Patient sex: M
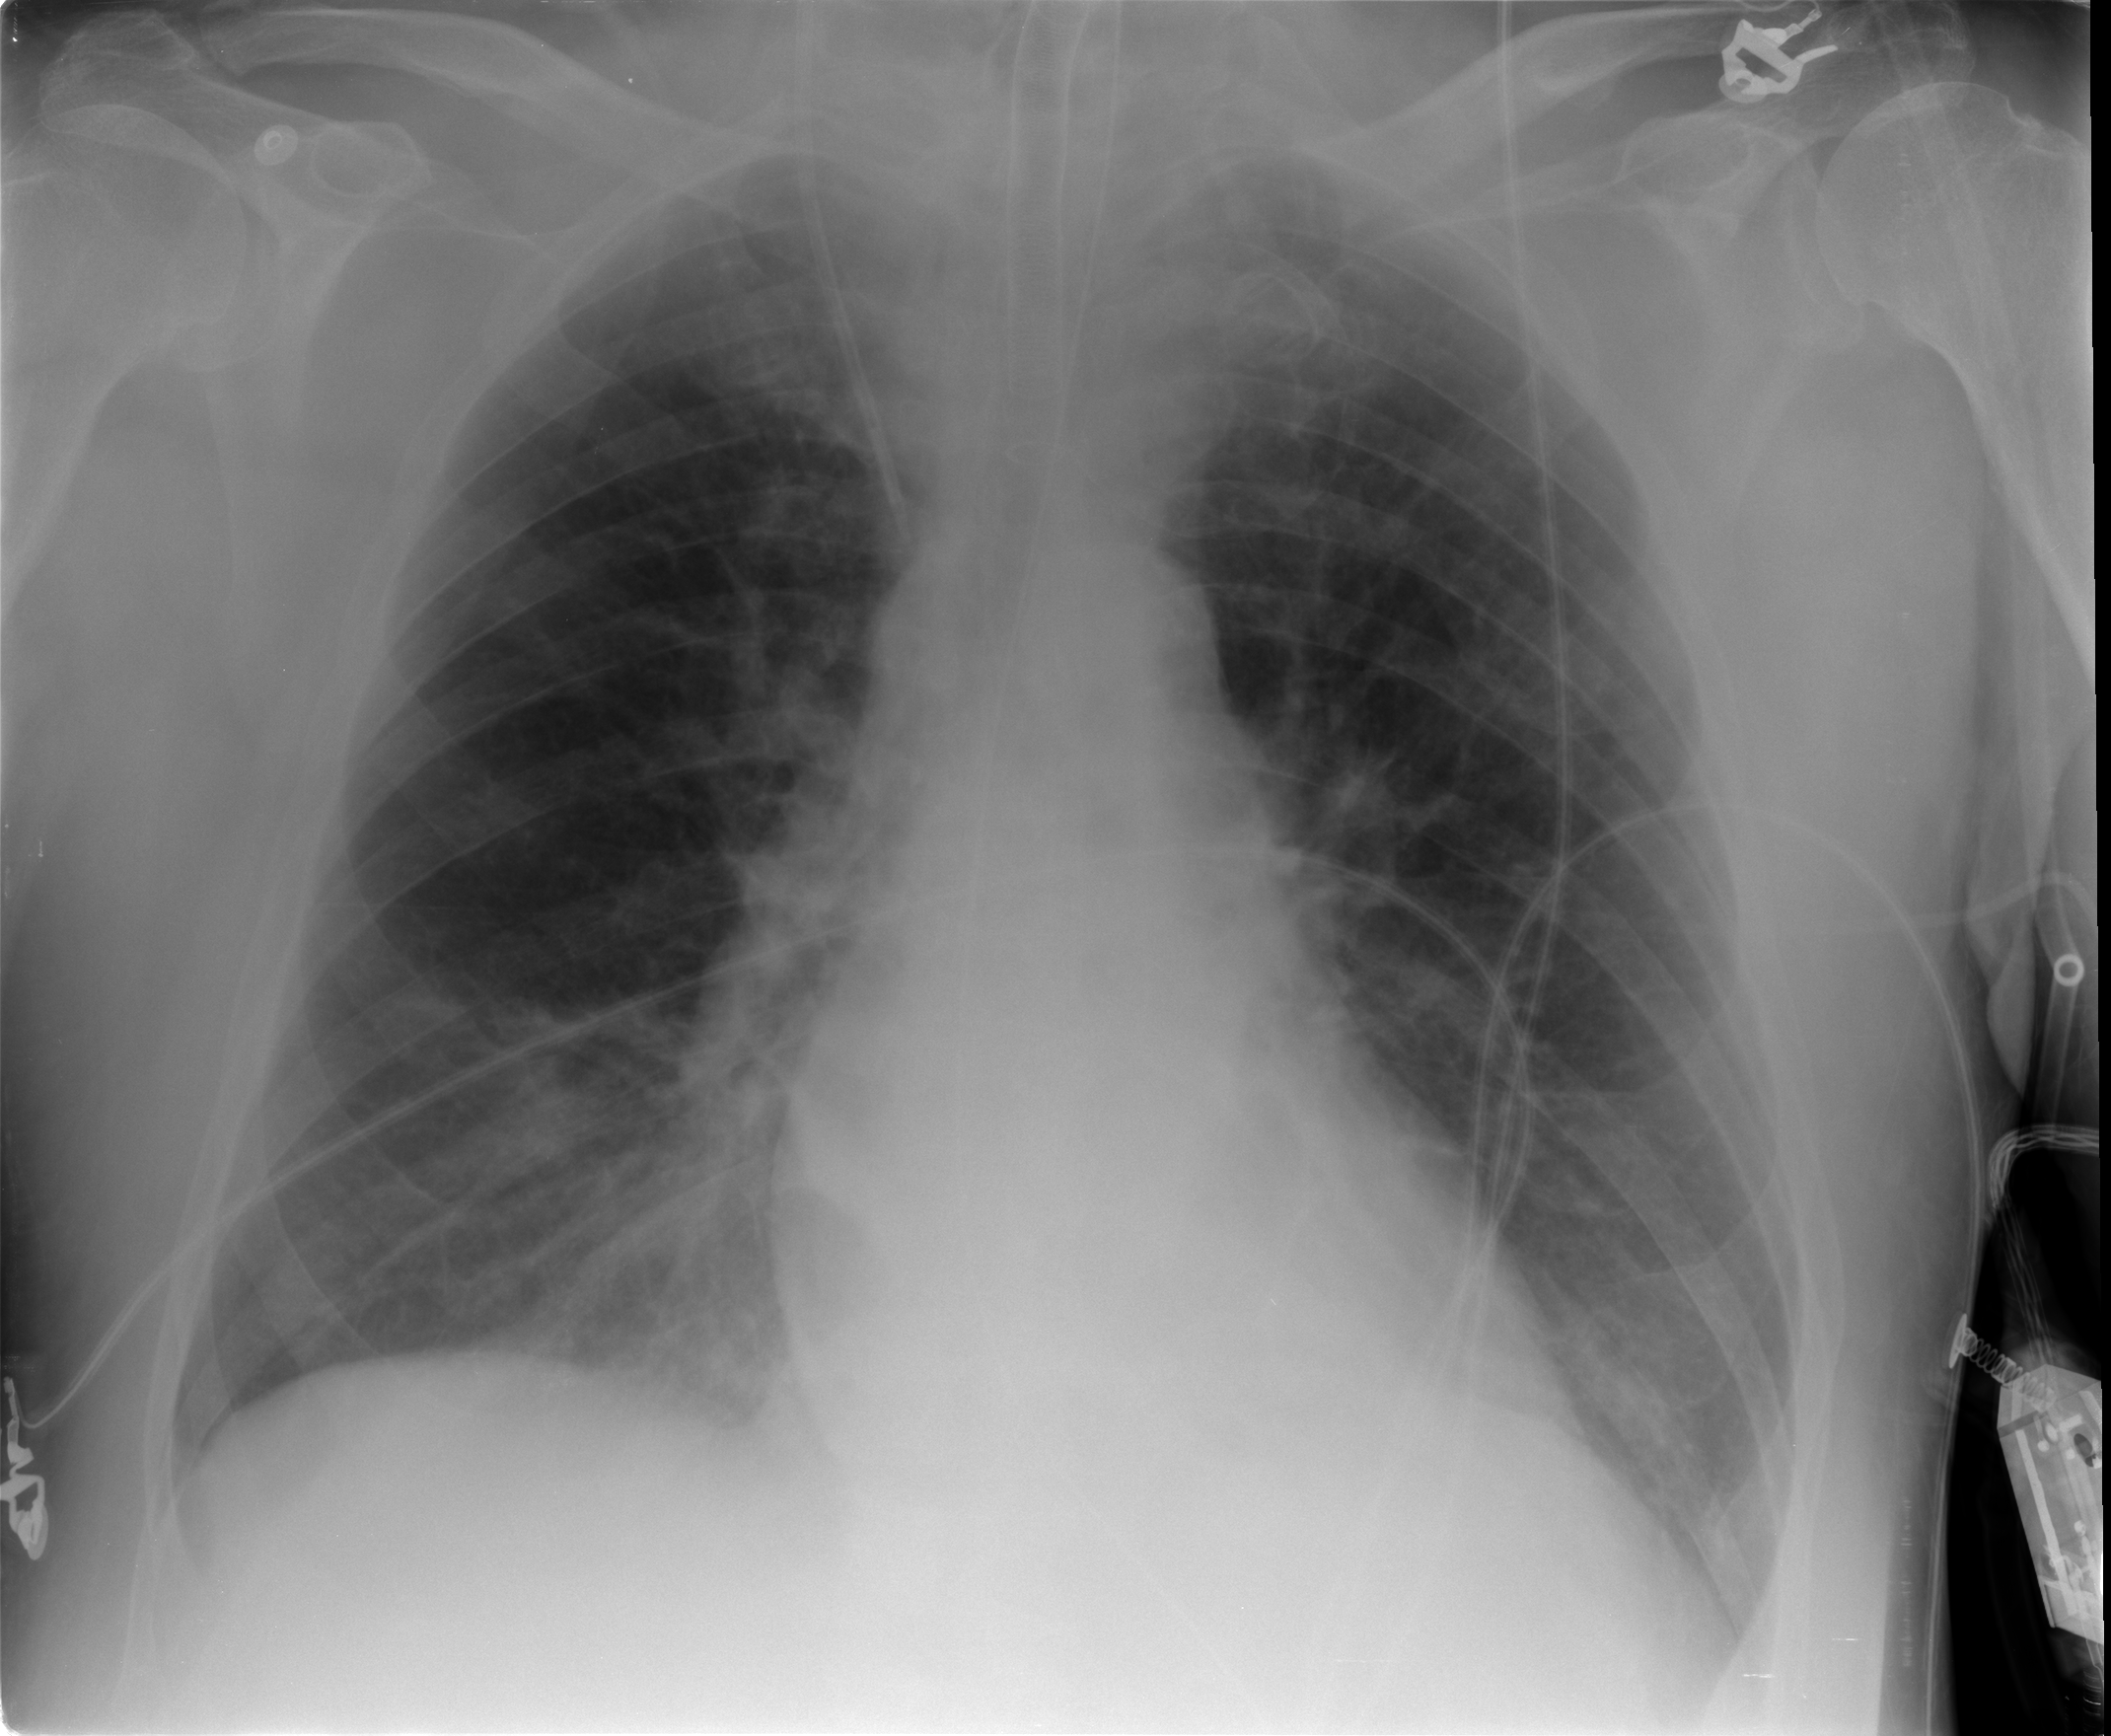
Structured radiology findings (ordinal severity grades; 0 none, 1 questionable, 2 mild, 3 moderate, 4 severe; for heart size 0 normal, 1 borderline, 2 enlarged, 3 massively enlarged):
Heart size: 0
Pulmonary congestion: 0
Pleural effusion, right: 0
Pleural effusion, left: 0
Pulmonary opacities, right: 2
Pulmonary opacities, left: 0
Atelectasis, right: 2
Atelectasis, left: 2